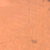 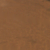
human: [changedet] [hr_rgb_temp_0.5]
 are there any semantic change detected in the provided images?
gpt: There is no change to mention.